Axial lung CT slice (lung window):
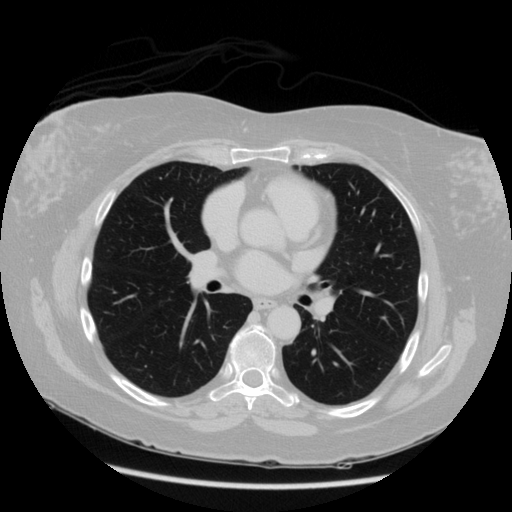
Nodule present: no